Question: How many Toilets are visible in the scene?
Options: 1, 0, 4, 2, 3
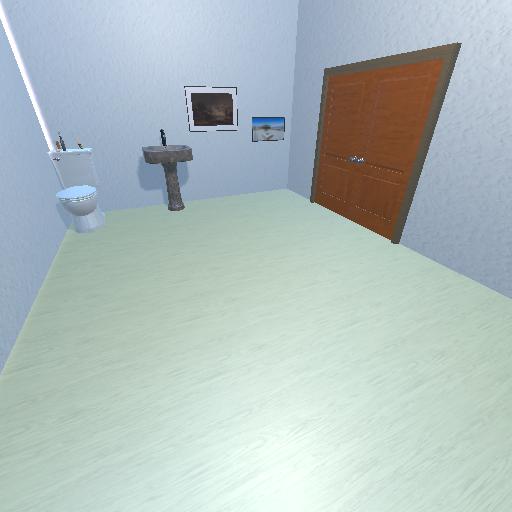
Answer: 1